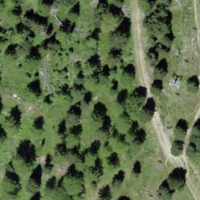
EUNIS habitat code: 44
Species observed at this site:
Nucifraga caryocatactes